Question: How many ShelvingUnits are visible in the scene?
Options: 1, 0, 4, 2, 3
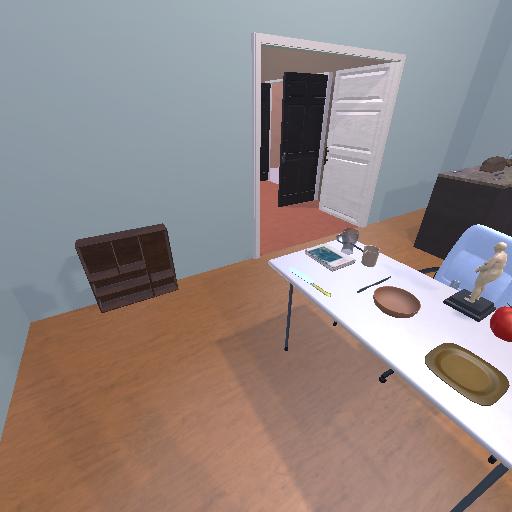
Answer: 1